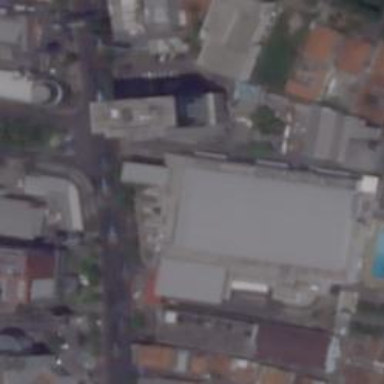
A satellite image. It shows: Convention center building.